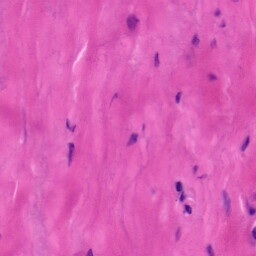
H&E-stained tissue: Tonsil